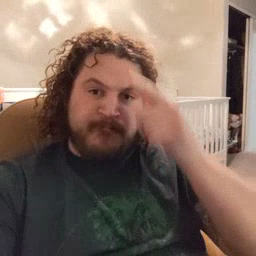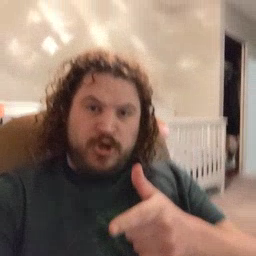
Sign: brother